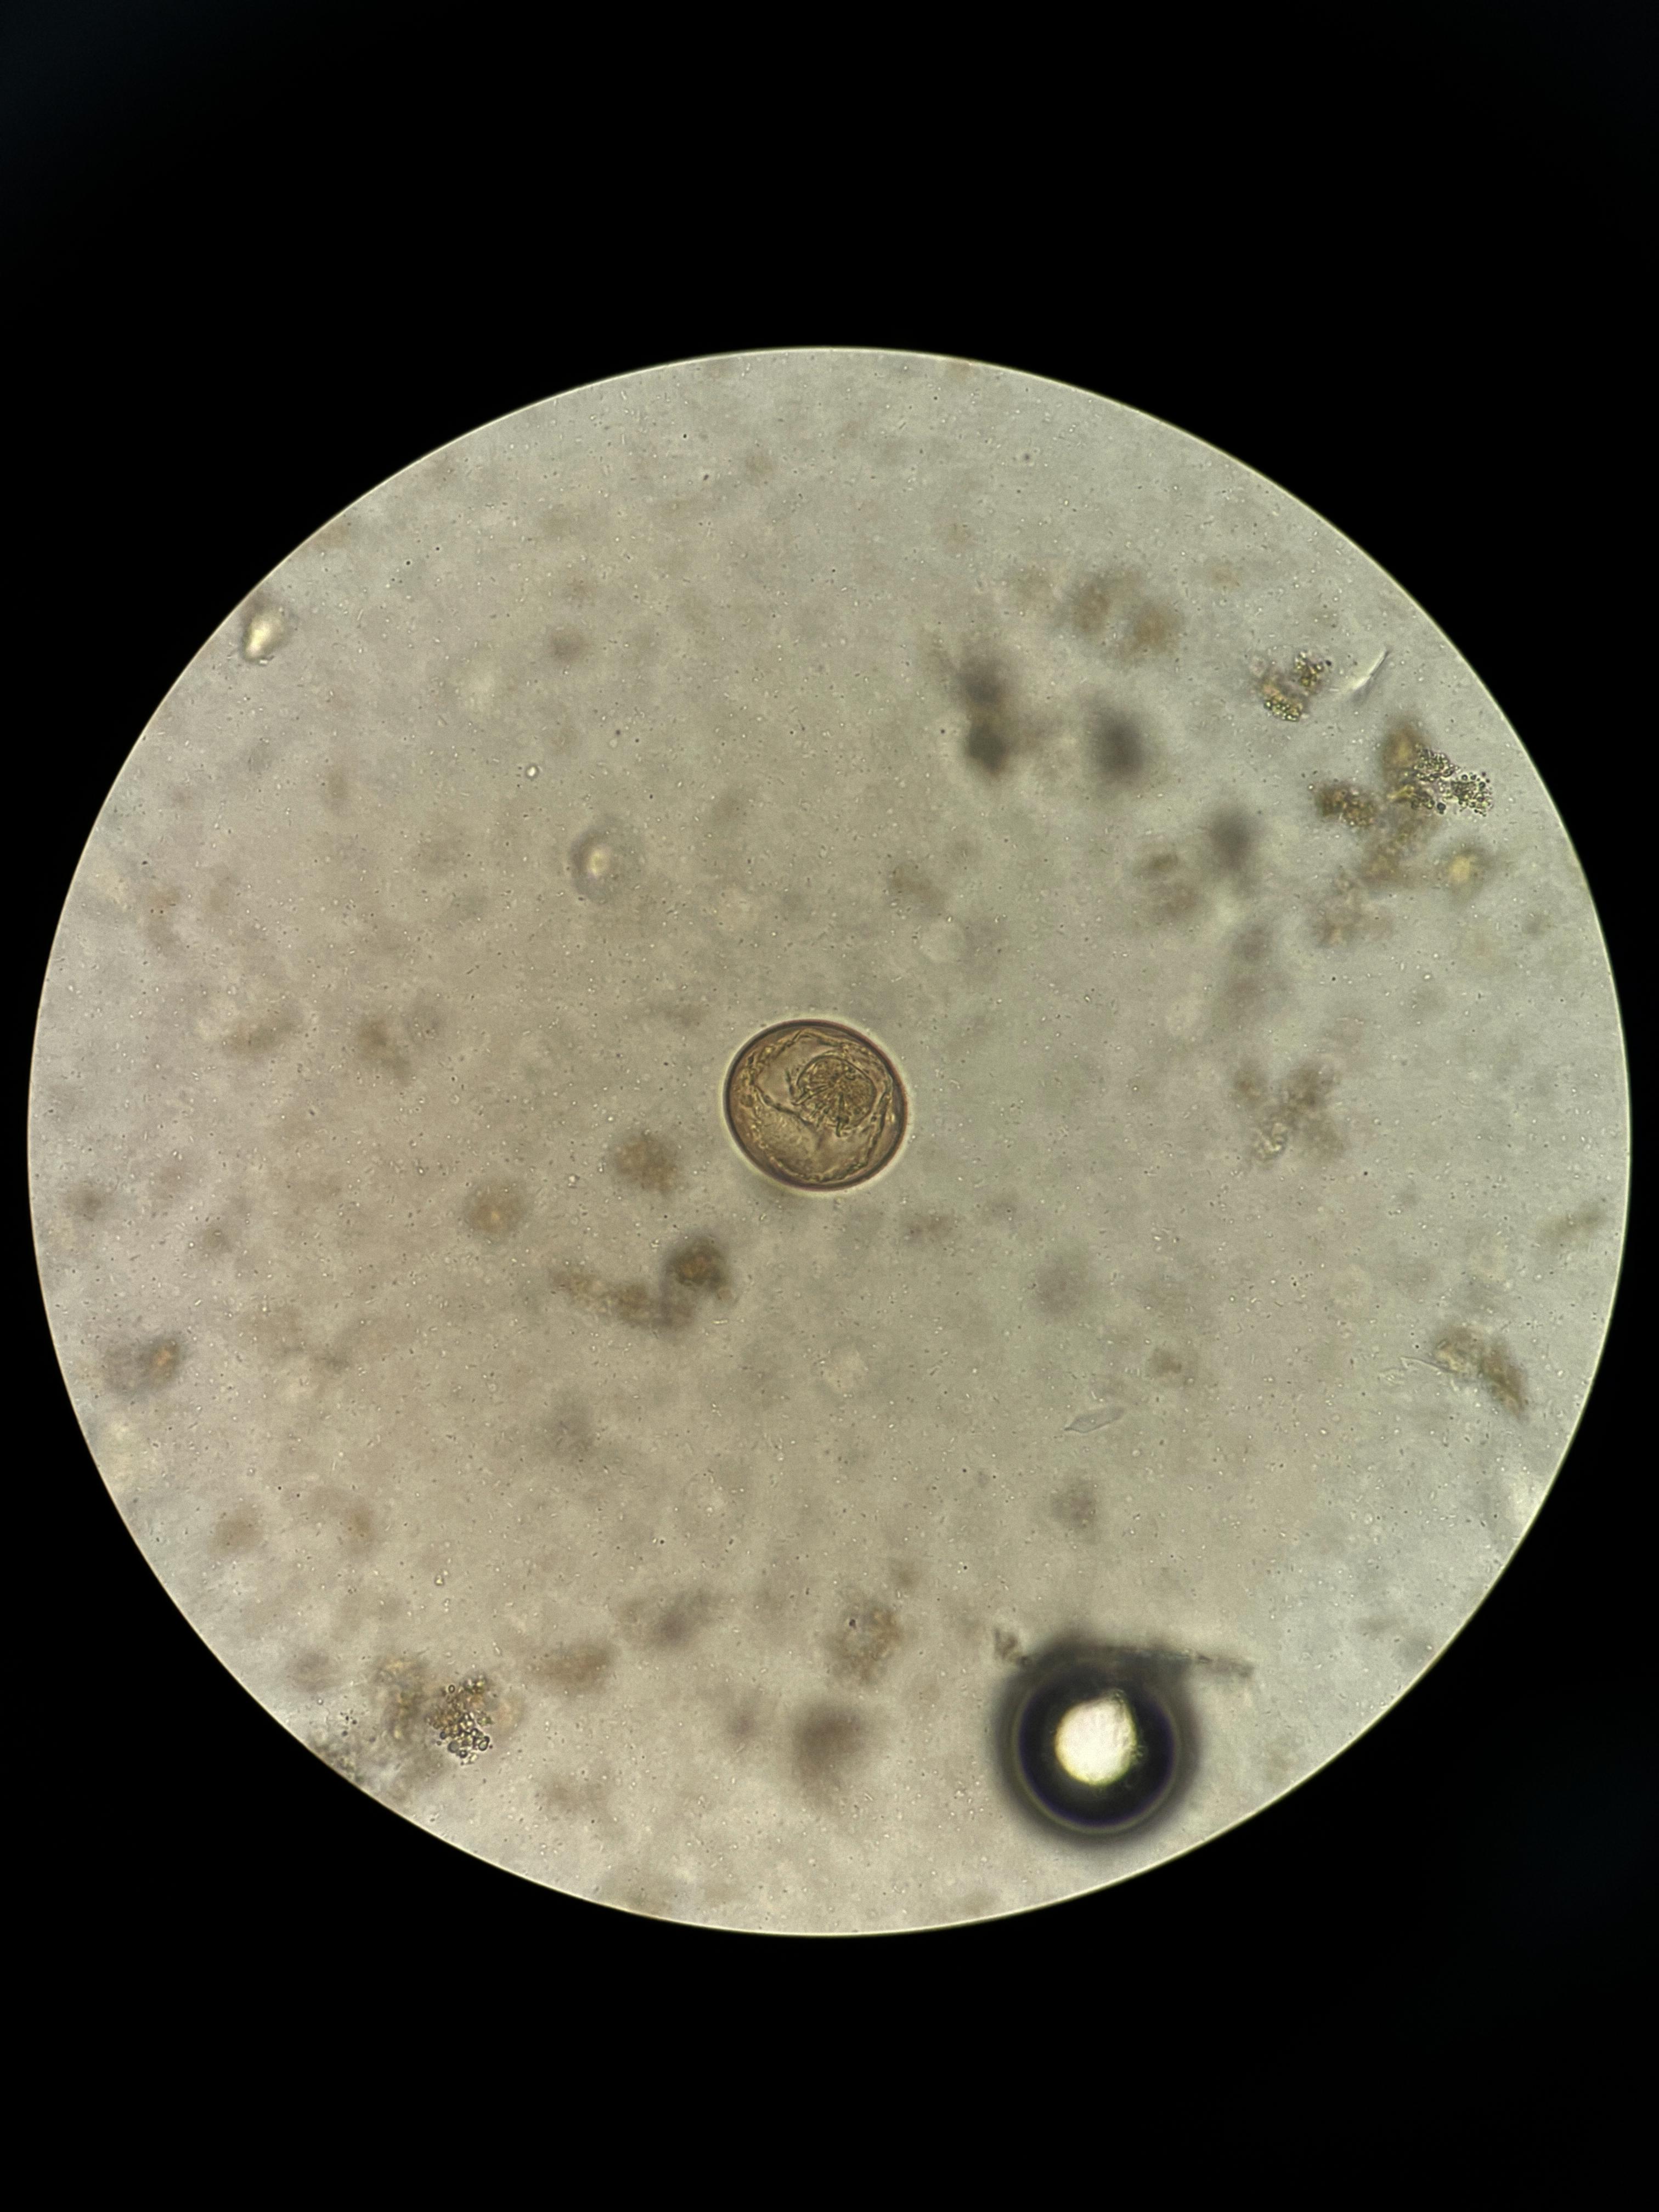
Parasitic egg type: Hymenolepis diminuta